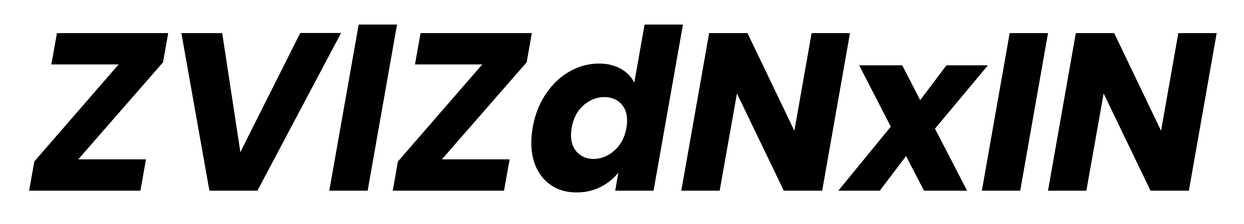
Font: Poppins-BoldItalic